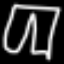
Label: pants